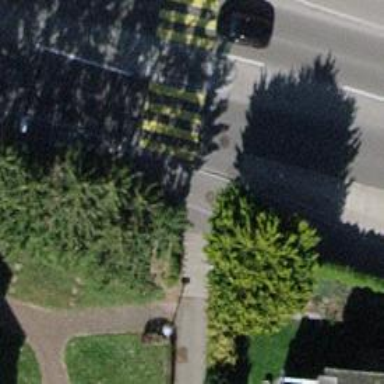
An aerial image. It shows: Road with steps.